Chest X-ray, PA view. Patient: 13 years old, sex F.
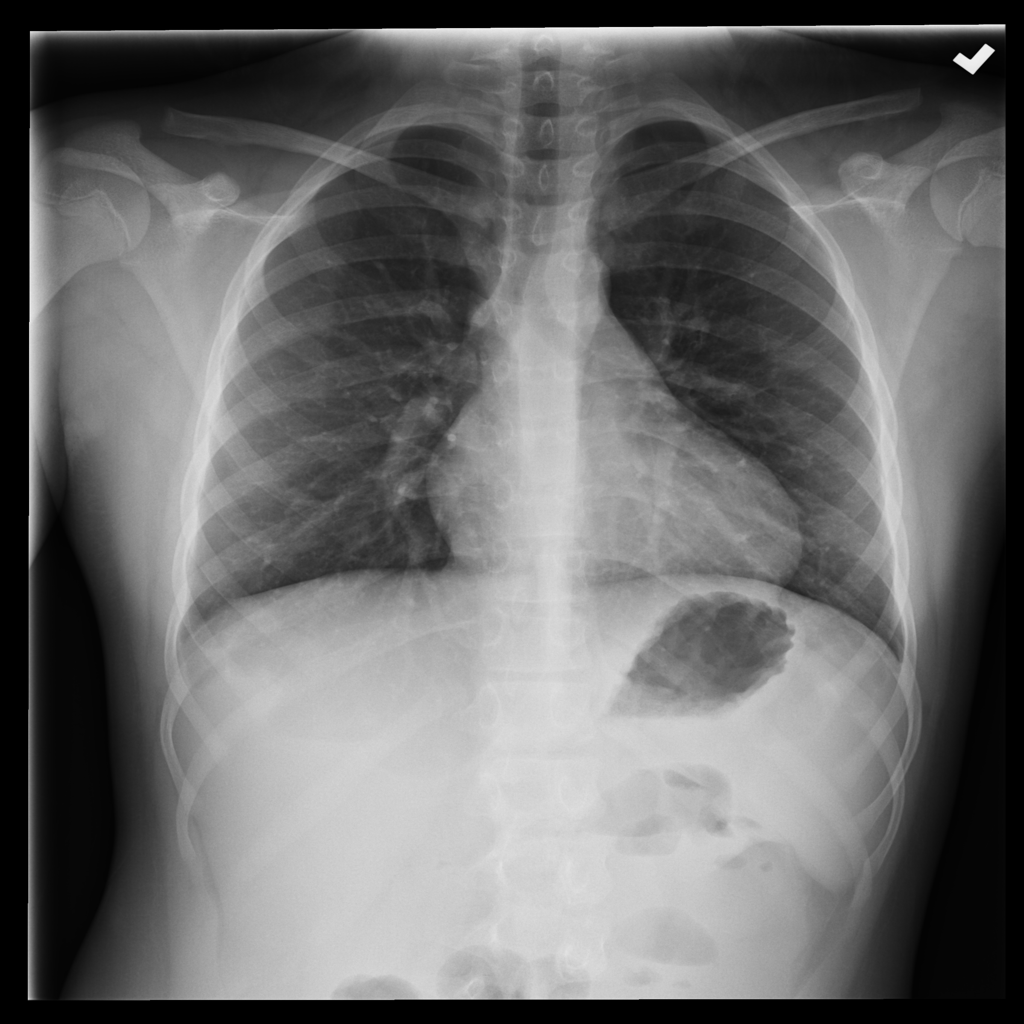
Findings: No Finding